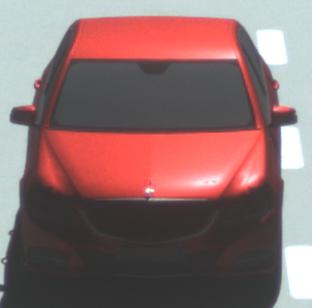
Make: Mercedes-Benz
Model: E 200
Detailed model: E-Class (212) Limousine
Model produced from: 2013/04
Model produced until: 2015/10
Doors: 4
Color: red
Road condition: dry road
Daytime: midday
Contrast: high contrast